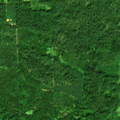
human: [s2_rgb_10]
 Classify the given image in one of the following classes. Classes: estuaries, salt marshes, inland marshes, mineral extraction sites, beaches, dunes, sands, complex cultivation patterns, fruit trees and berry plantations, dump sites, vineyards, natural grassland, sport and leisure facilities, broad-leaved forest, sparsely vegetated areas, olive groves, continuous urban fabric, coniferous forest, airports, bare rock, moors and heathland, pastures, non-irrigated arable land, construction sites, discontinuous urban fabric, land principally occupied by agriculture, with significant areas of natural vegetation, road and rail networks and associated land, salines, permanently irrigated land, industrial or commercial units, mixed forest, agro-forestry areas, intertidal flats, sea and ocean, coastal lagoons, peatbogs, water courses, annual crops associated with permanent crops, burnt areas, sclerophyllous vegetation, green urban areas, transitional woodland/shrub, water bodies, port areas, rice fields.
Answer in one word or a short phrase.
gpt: broad-leaved forest, coniferous forest, mixed forest, transitional woodland/shrub